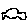
Label: car